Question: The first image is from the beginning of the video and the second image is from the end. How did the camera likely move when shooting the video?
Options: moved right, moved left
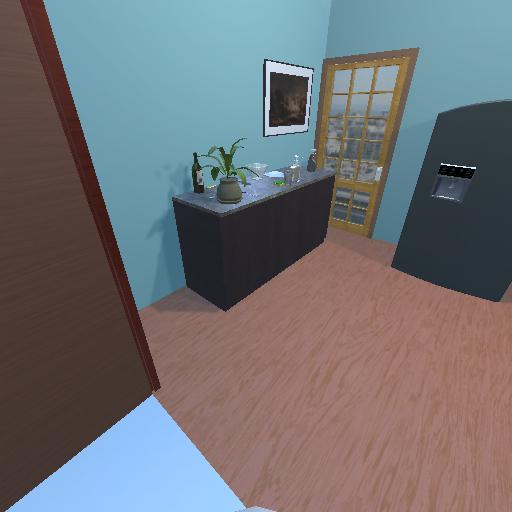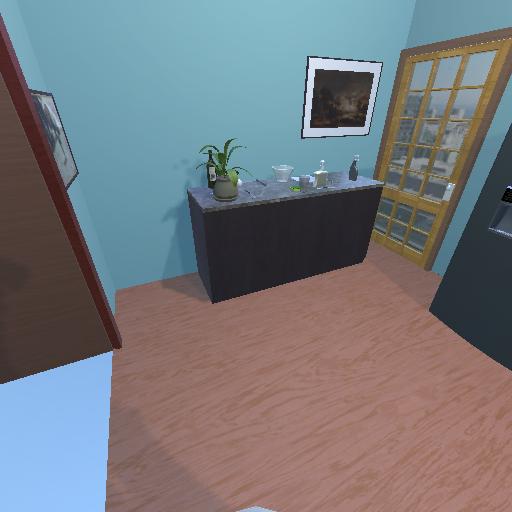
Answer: moved right